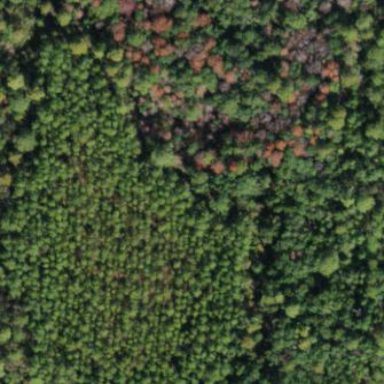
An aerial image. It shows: Forest area predominantly covered with needle-leaved trees.